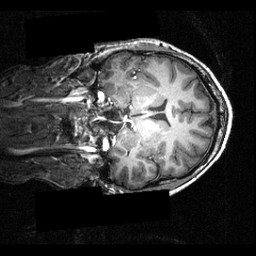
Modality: T1w
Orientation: coronal
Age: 25
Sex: male
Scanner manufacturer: siemens
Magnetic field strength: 3.951 T
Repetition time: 1.5 s
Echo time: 0.00335 s